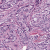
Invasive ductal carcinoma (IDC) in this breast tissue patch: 1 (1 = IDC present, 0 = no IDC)